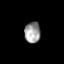
Tissue: skin
Cell type: T cells
Senescence score: 0.287
Nuclear area (px): 326
Mean DAPI intensity: 154.936